二年级 · 计数
小棒搭一搭, 算一算。

（1）数一数, 算一算, 一共有（）根小棒。

(2) 用这些小棒搭下面的图形, 可以搭几个? 还剩下几根小棒?

答：可以搭（）个，还剩下（）根小棒。

（3）把这些小棒全部放进纸盒子里, 至少需要几个盒子?

答: 至少需要（）个盒子。
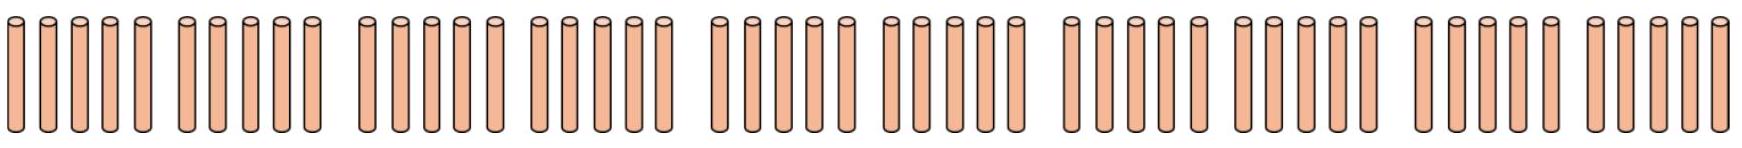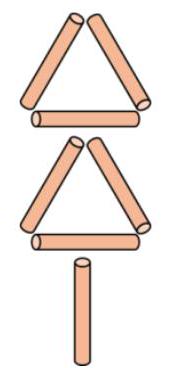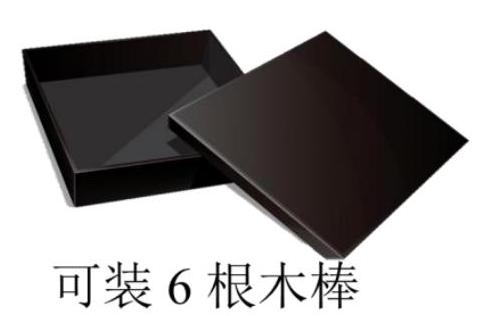
答案: (1) 50

（2） $50 \div 7=7$ （个） $\cdots \cdots 1$ (根)

答: 可以搭 7 个, 还剩下 1 根小棒。

(3) $50 \div 6=8$ (个) $\cdots \cdots 2$ (根) $\quad 8+1=9$ (个)

答: 至少需要 9 个盒子。